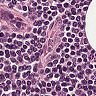
Metastatic tissue present: no